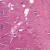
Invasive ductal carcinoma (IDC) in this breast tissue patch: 0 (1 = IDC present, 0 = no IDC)